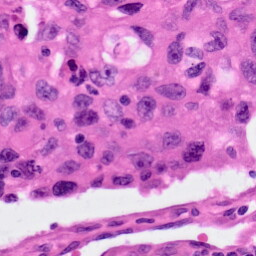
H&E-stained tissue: Lung